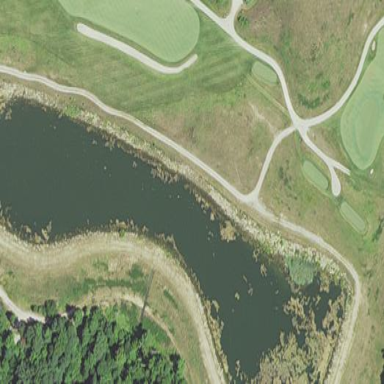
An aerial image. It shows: Water hazard in golf course. The hazard is natural water feature.